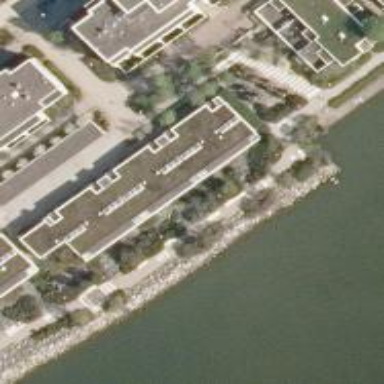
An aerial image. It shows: Terrace building with flat grass roof.